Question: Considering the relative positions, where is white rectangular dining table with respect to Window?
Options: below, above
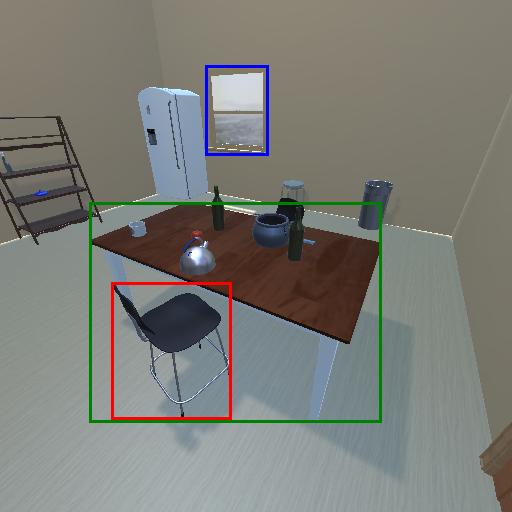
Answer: below